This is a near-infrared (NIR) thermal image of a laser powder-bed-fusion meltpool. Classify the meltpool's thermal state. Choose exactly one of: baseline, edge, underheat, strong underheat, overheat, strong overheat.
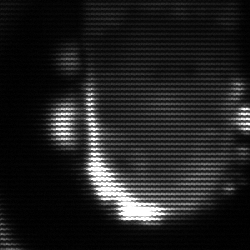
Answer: baseline